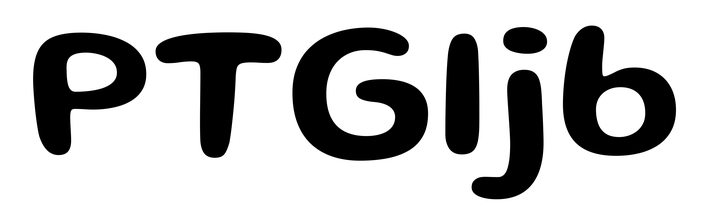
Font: Gluten_Medium